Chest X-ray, PA view. Patient: 78 years old, sex F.
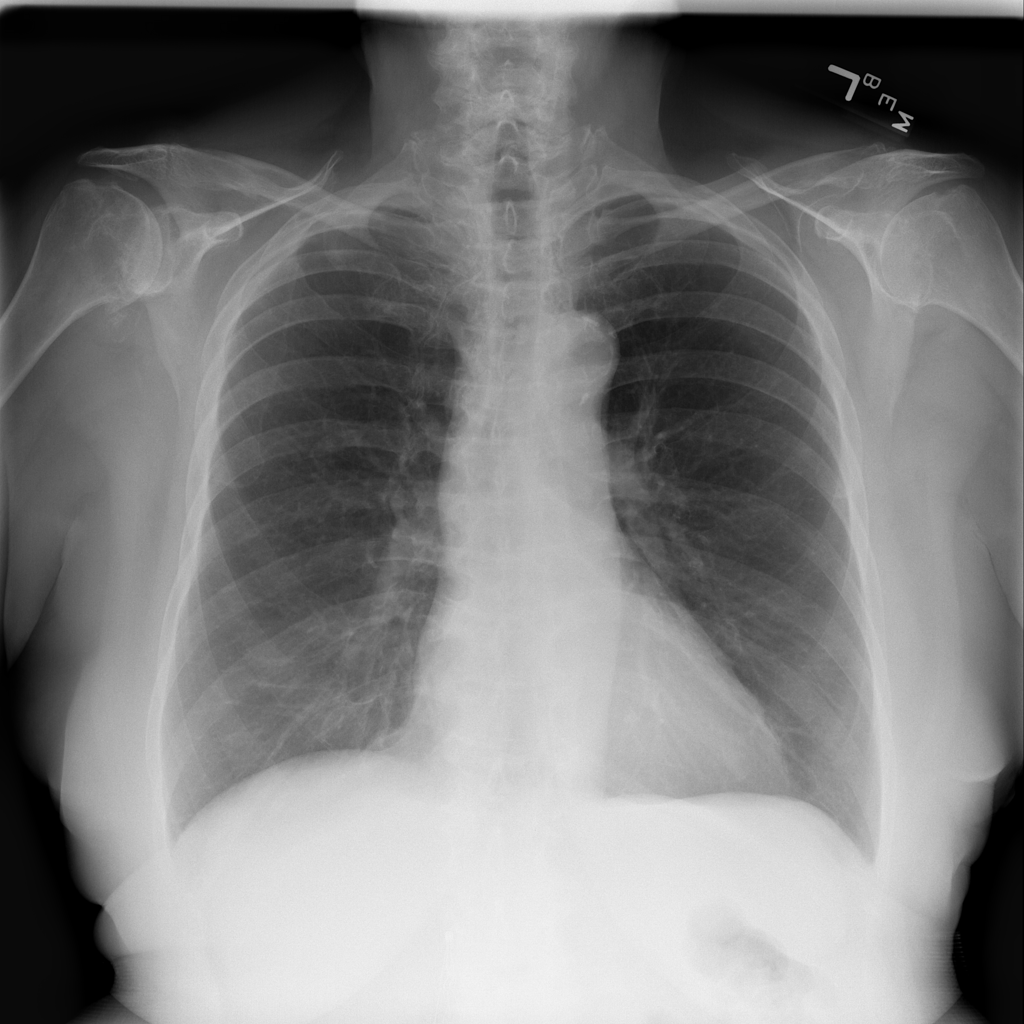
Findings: No Finding